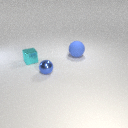
large blue rubber sphere behind small blue metal sphere